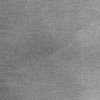
Atmospheric dust classification: dusty